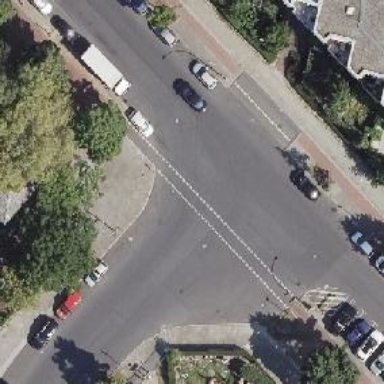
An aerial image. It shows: Residential road with asphalt surface. There is separate cycle track and sidewalks on both sides.